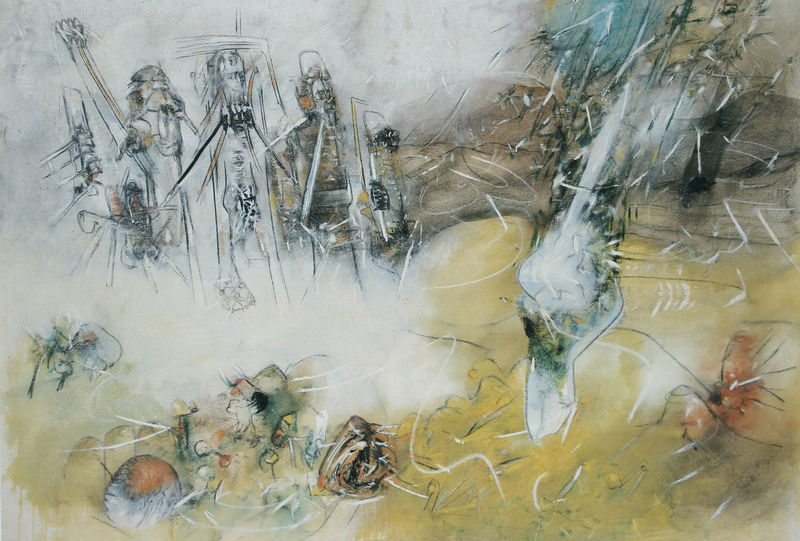
Titel: Les évanisseurs
Künstler: Roberto Matta
Standort: Rom
Institution: Sammlung Luisa Laureati
Schlagwörter: blau, weiß, gelb, grün, menschen, braun, grau, hell, licht, männer, rot, öl, personen, abstrakt, farben, modern, farbe, formen, linien, homme, jaune, vert, striche, linie, clown, form, blanc, noir, organisch, kreuzigung, bizarr, blanche, rouge, peinture, bleu, figures, lumiere, kratzer, maschinen, nuage, abstrait, trait, informel, kandinsky, force, anges, froid, formes, ligne, lignes, picasso, monstre, wols, bataille, moderne, guerre, hommes, enfer, marche, personnages, courbe, abstract, gents, personnes, briser, cadavres, dali, fantomes, graffiti, inconscient, matta, morts, squelettes, vingtieme siecle